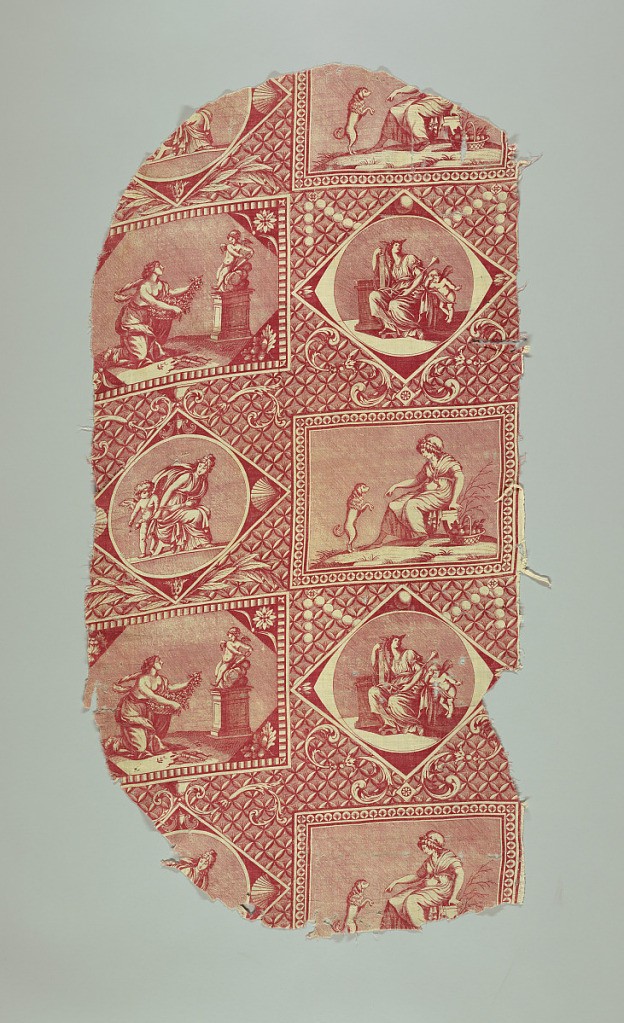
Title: Fragment
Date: ca. 1810
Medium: cotton Technique:printed by engraved copper plate on plain weave
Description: Scene of Cupid with woman with wings on her head holding a lyre; scene of woman kneeling before a statue of Cupid, scene of Cupid tying the hands of a woman and scene of a woman with a dog on its hind legs. In red on white.